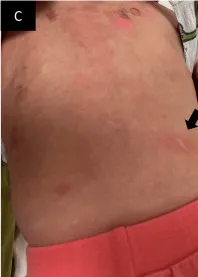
Clinical presentation. C: Diffuse erythema and thickening of the skin on the back with a few erosions on the upper back; positive dermographism can be seen (arrow).
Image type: medical_photograph (skin_photograph)